Interaction volume radius: 5 \u00c5
Interaction volume height: 40 \u00c5
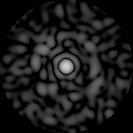
Disorder parameter: 0.8361